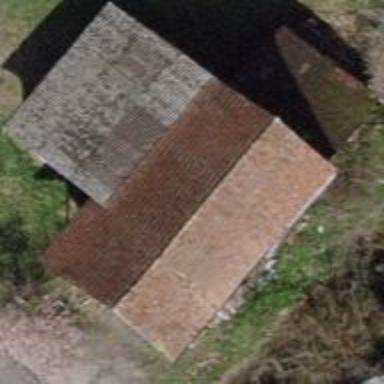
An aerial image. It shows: Rural barn.